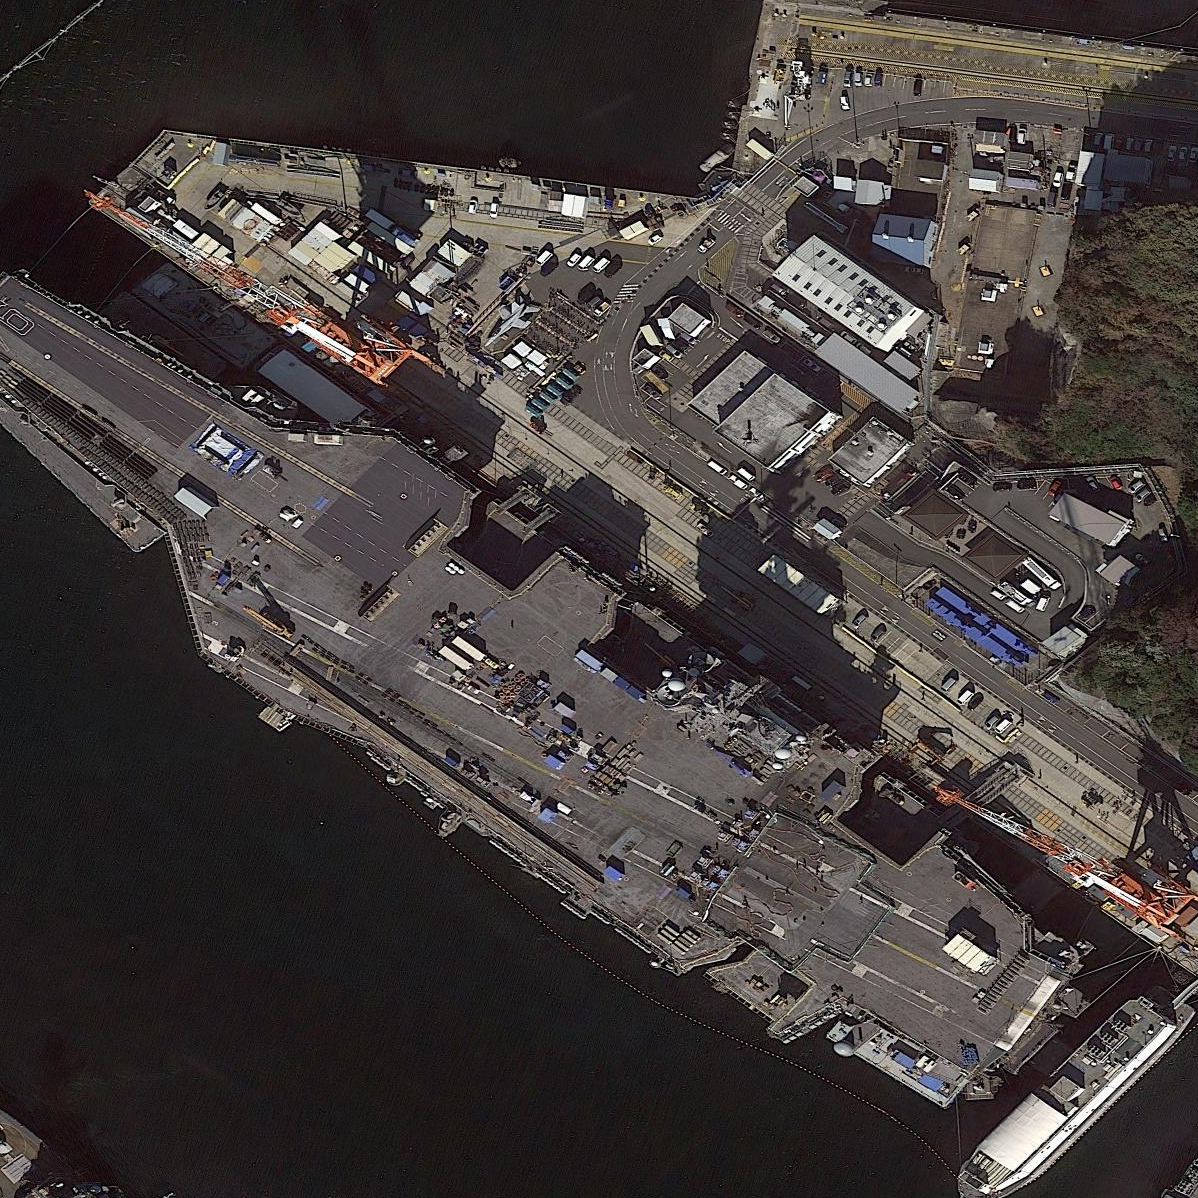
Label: Nimitz-class_aircraft_carrier